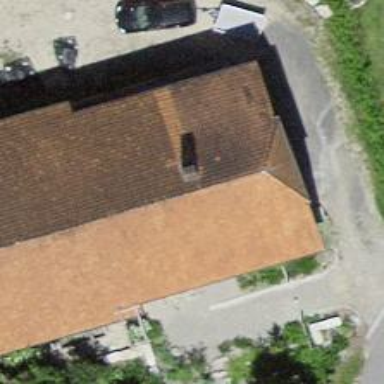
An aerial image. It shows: Farm building.